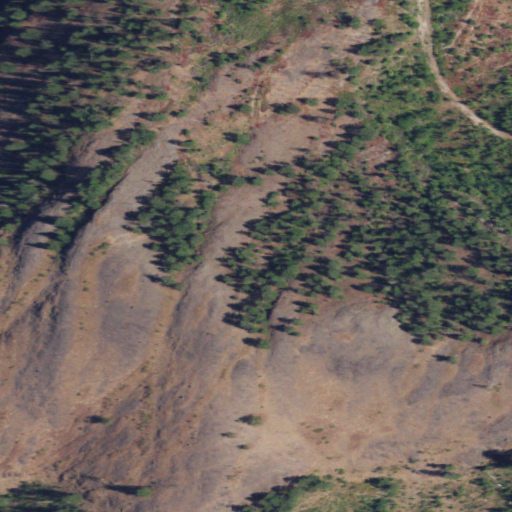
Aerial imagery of mountain in Washington named Copper Mountain containing shrub, evergreen forest, and grassland